Question: I'm in the process of comparing two sets of values for which I apply noise.
Below is my code and the corresponding result:
'''
import numpy as np
import pylab
size = 14000
# 1) Creating first array
np.random.seed(1)
sample = np.zeros((size),dtype="int")+1000
# Applying poisson noise
random_sample1 = np.random.poisson(sample)
# 2) Creating the second array (with some changed values)
# Update some of the value to 2000...
for x in range(size):
if not(x%220):
sample[x]=2000
# Reset the seed to the SAME as for the first array
# so that poisson shall rely on same random.
np.random.seed(1)
# Applying poisson noise
random_sample2 = np.random.poisson(sample)
# Display diff result
pylab.plot(random_sample2-random_sample1)
pylab.show()
'''

My question is: why does I have this strange values around [10335-12542] where I would expect just a perfect zero?
I search for info in <URL> documentation without success.
I (only) test and reproduce the problem in python version 1.7.6 and 1.7.9 (It may appear on others).
Numpy version tested: 1.6.2 and 1.9.2
More details if I print related values:
'''
random_sample1[10335:10345]
[ <PHONE> <PHONE> 1051 <PHONE> 1035 967 954]
# OK OK OK OK OK OK! ??? ??? ??? ???
random_sample2[10335:10345]
[ <PHONE> <PHONE> <PHONE> 1035 967 <PHONE>]
# OK OK OK OK OK OK! ??? ??? ??? ???
'''
We clearly see that values up to index 10339 are exactly the same then for index 10340 it change since we have 'sample[10340] == 2000' which is what we want. But then the next values are not what we expect to be! They appear to be shifted from 1 index!
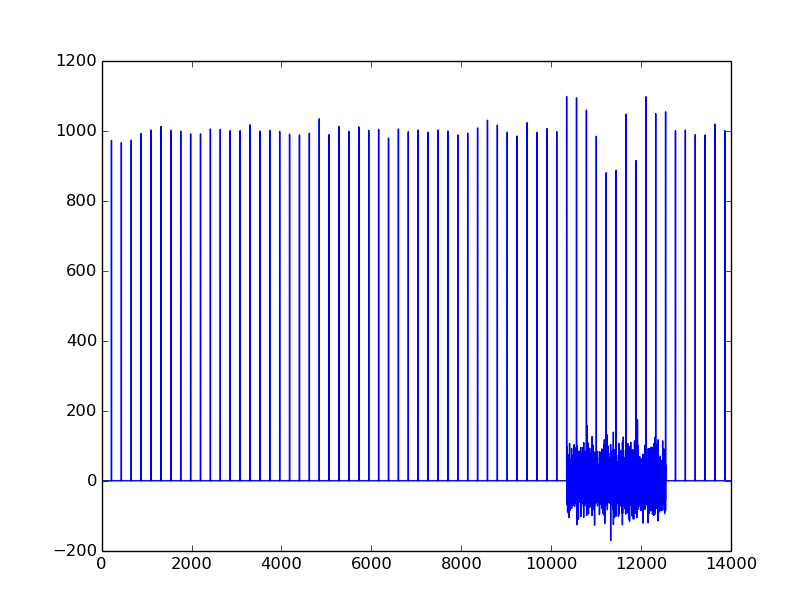
Answer: This is implicit in the algorithm to calculate the random sample of the poisson distribution. See the <URL>
The random sample is calculated in a conditional loop, which gets a new random value and returns when this value is above some threshold based on lambda. For different lambda's it might take a different number of tries. The following random values will then be offset, leading to the different results you see. Lateron, the random values are synced up again.
In your specific example, it uses one extra random value to get sample #10340. After that, all values are offset by one.